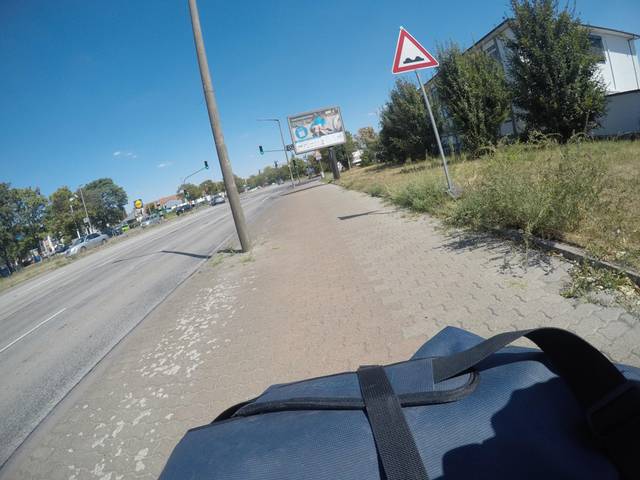
Region: Germany
Coordinates: 49.457, 8.432